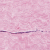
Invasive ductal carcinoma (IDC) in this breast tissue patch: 0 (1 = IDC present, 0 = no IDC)